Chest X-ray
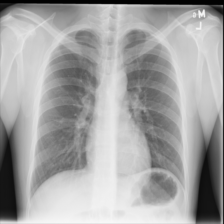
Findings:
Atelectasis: negative
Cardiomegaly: negative
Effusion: negative
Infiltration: negative
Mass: negative
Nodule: negative
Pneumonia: negative
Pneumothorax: negative
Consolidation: positive
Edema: negative
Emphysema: negative
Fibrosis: negative
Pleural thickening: negative
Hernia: negative